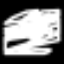
Label: angel